Question: this is a pretty straightforward question, but I haven't been able to find a definitive answer to it on SO (if I missed it, please correct me).
Basically, my question is: 'UICollectionView'
In my research I've seen answers suggesting subclassing 'UICollectionViewFlowLayout', but I haven't been able to find an example where one was created for right-alignment.
My goal is to have 2 collection views set up like this:

Any help is greatly appreciated!
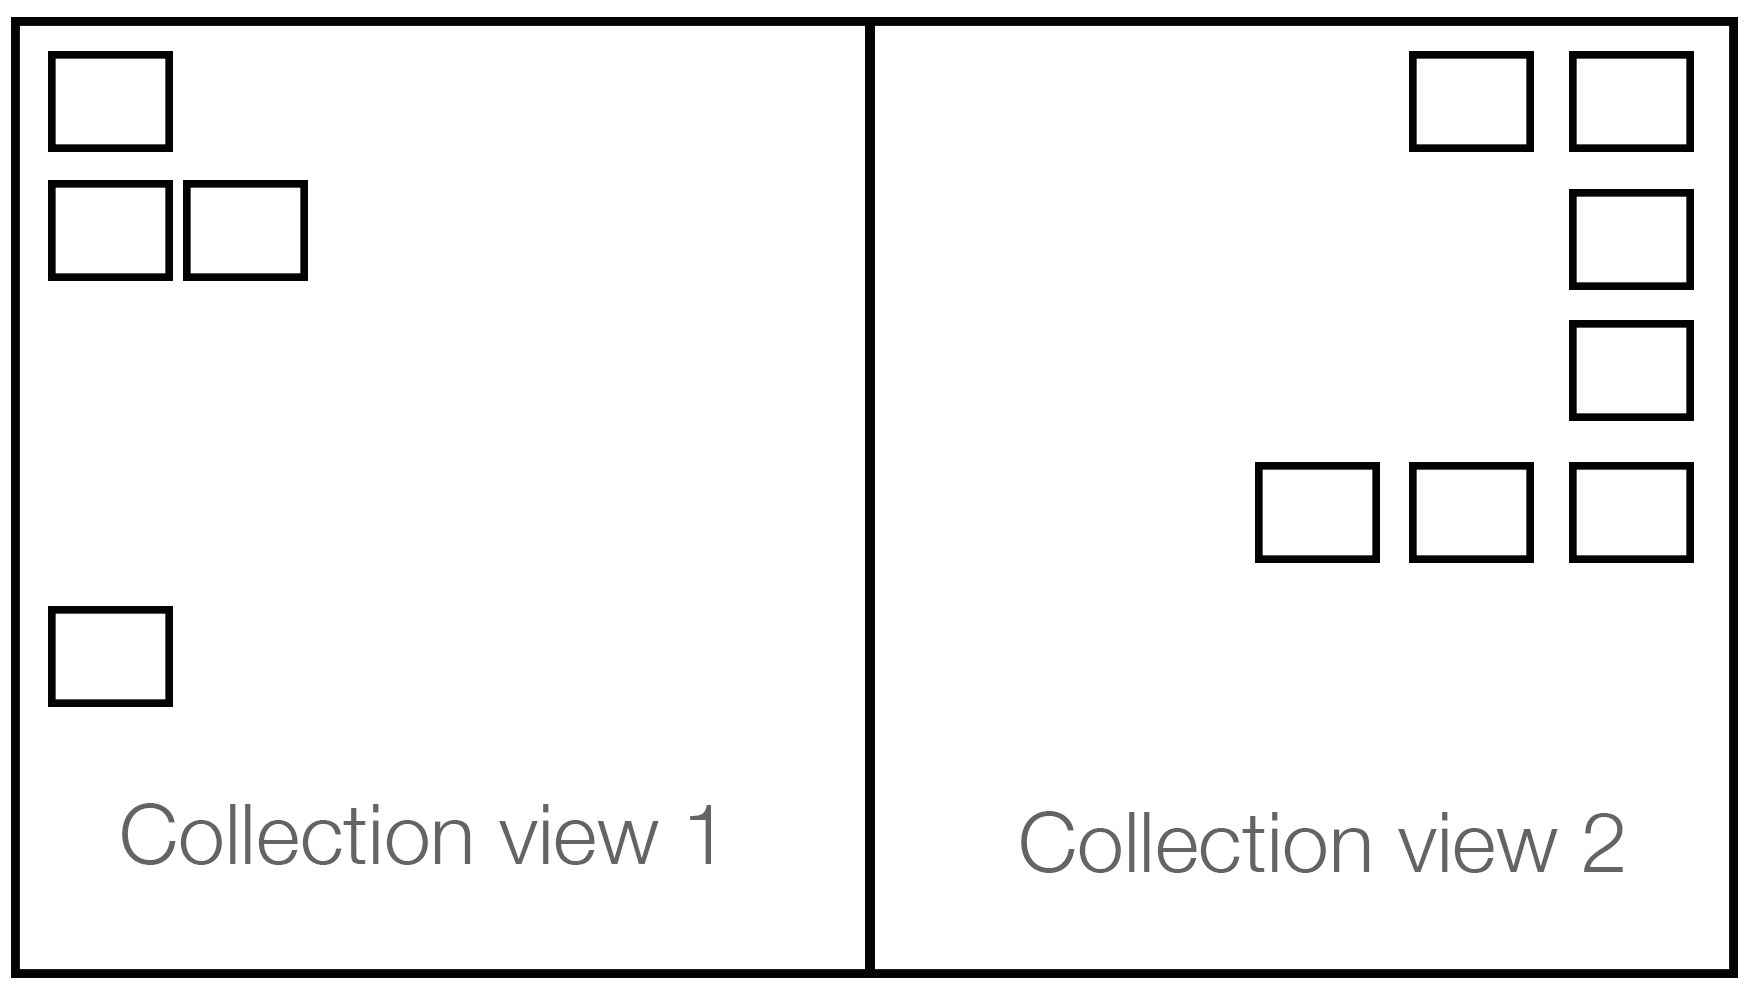
Answer: You can get similar result by performing a transform on the collection view and reverse the flip on its content:
First when creating the UICollectionView I performed a horizontal flip on it:
'''
[collectionView_ setTransform:CGAffineTransformMakeScale(-1, 1)];
'''
Then subclass 'UICollectionViewCell' and in here do the same horizontal flip on its contentView:
'''
[self.contentView setTransform:CGAffineTransformMakeScale(-1, 1)];
'''